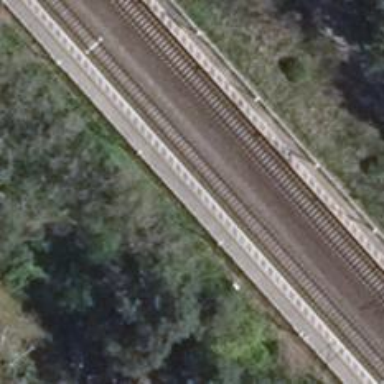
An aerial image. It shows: Railway stop with public transport stop position.